Question: Count the number of objects in the diagram.
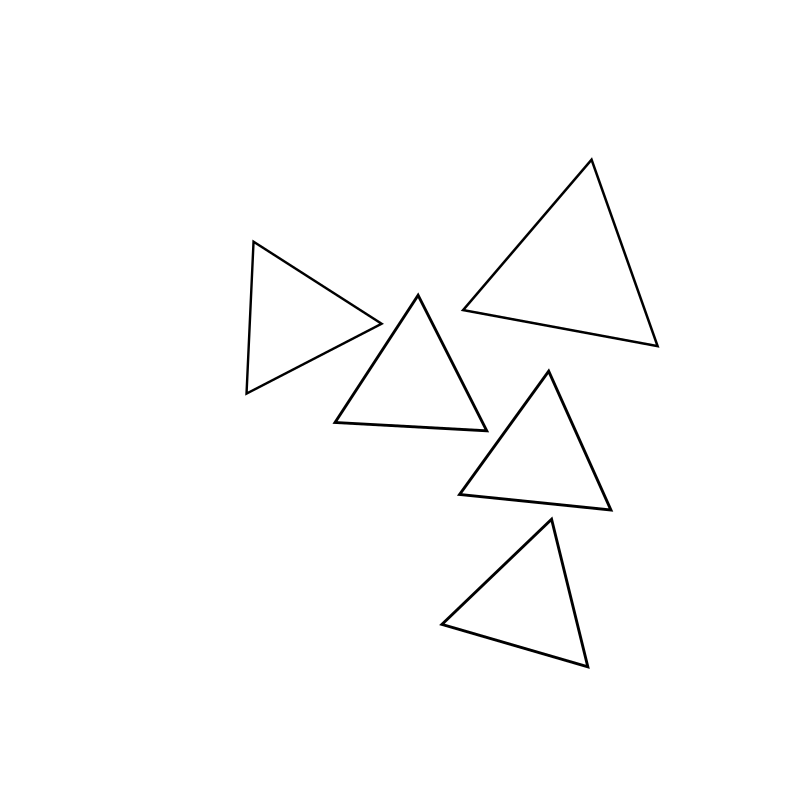
Answer: 5